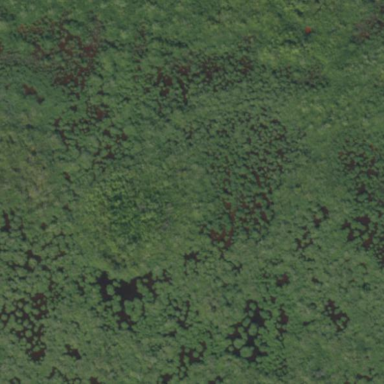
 characterized by plant community of Saltwater Marshes/Halophytic Herbaceous Prairie."